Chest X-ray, PA view. Patient: 55 years old, sex M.
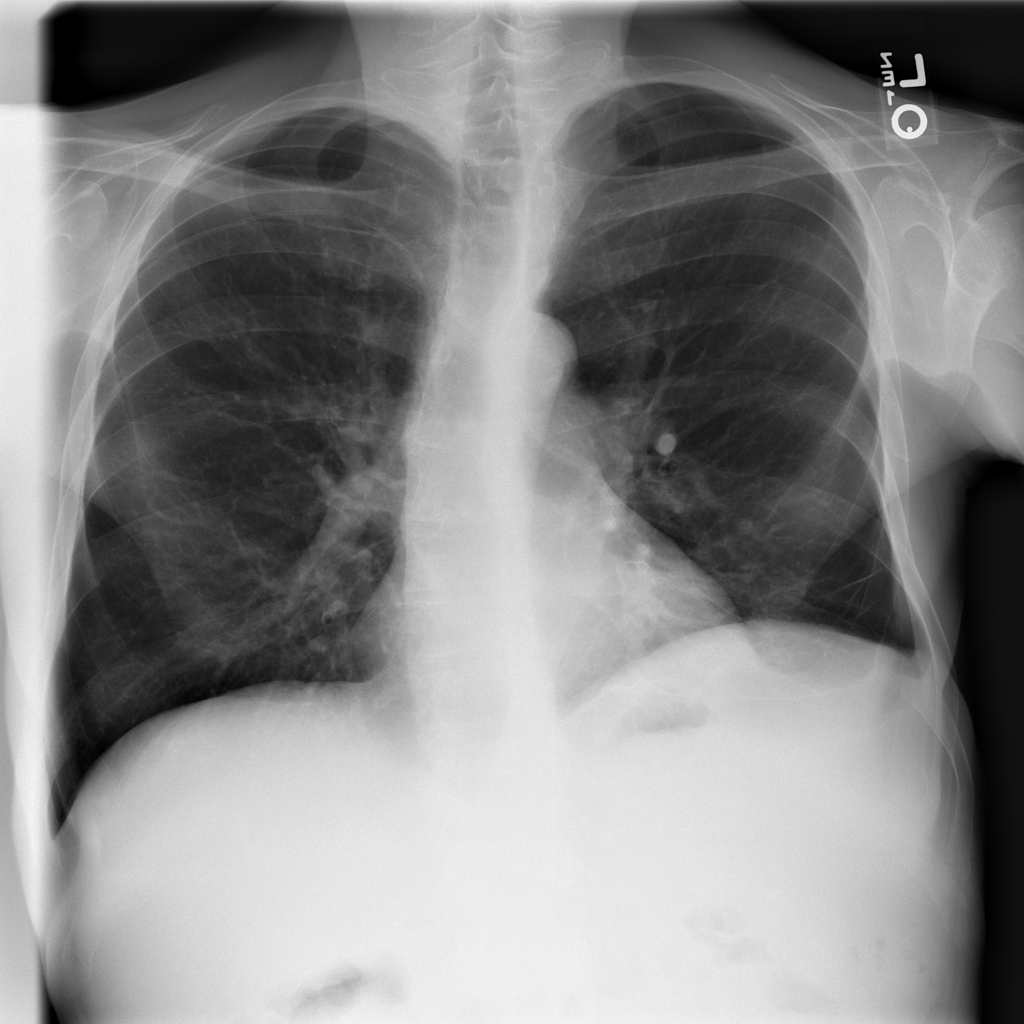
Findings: Infiltration